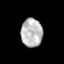
Tissue: prostate
Cell type: Epithelial cells
Senescence score: 0.2639
Nuclear area (px): 599
Mean DAPI intensity: 186.412